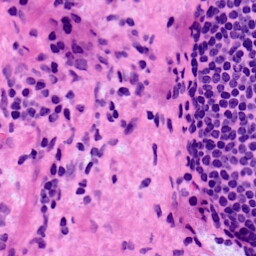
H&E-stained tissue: LymphNode